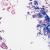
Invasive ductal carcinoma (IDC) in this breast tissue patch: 0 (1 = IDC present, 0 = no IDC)